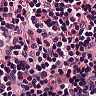
Metastatic tissue present: no